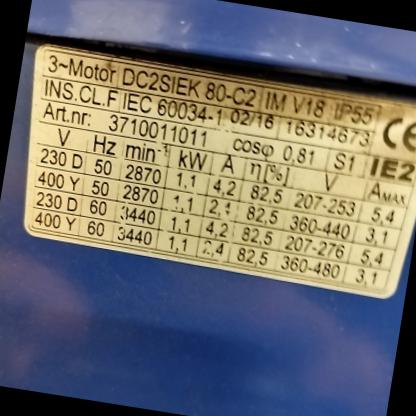
Klasa: tabliczka-znamionowa